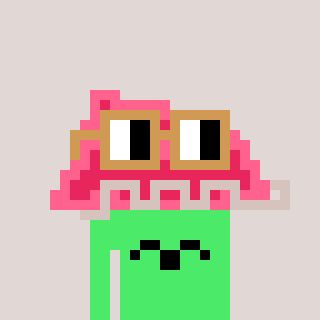
a pixel art character with square brown glasses, a retainer-shaped head and a teal-colored body on a warm background